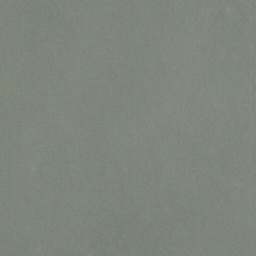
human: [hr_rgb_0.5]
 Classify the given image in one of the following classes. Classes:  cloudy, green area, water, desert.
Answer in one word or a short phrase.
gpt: cloudy